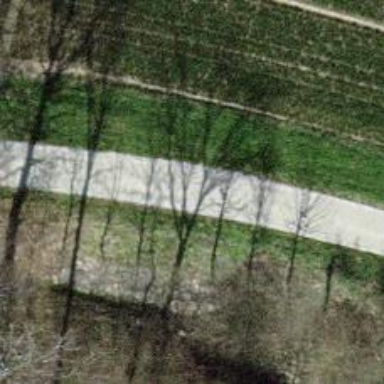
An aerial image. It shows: Well-maintained track road of grade 1.